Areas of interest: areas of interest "Home Appliance and Electronics Store"
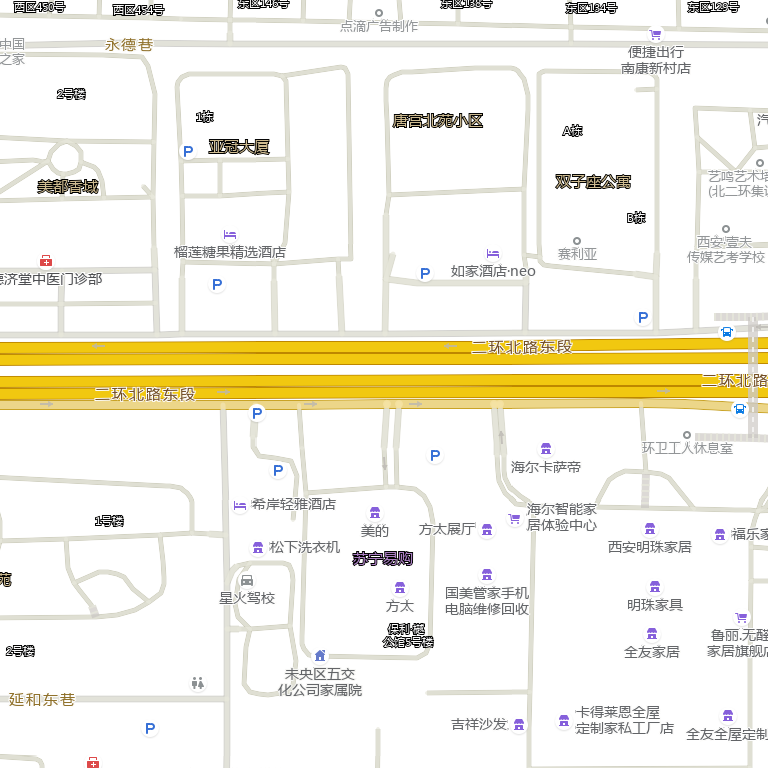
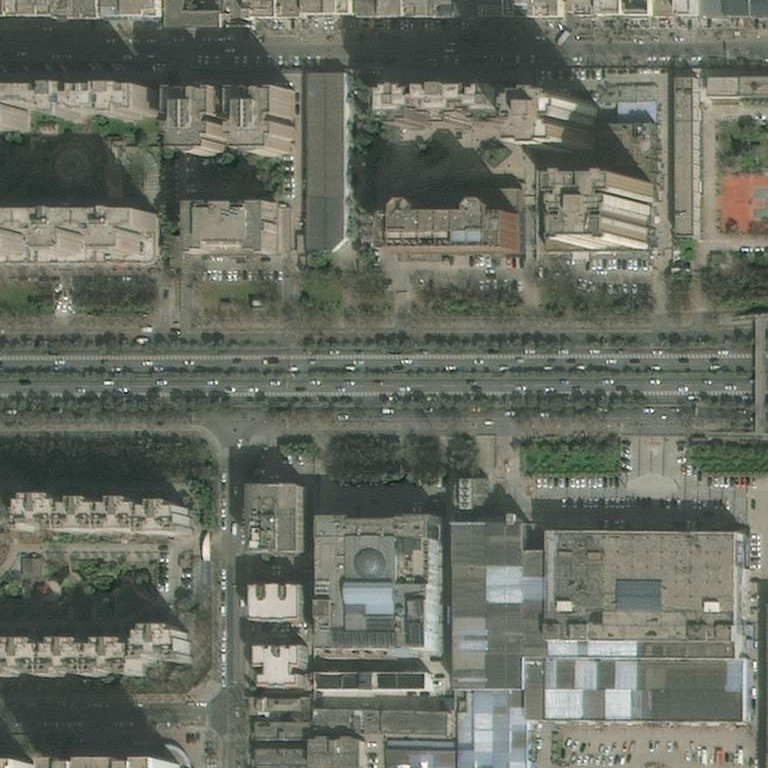